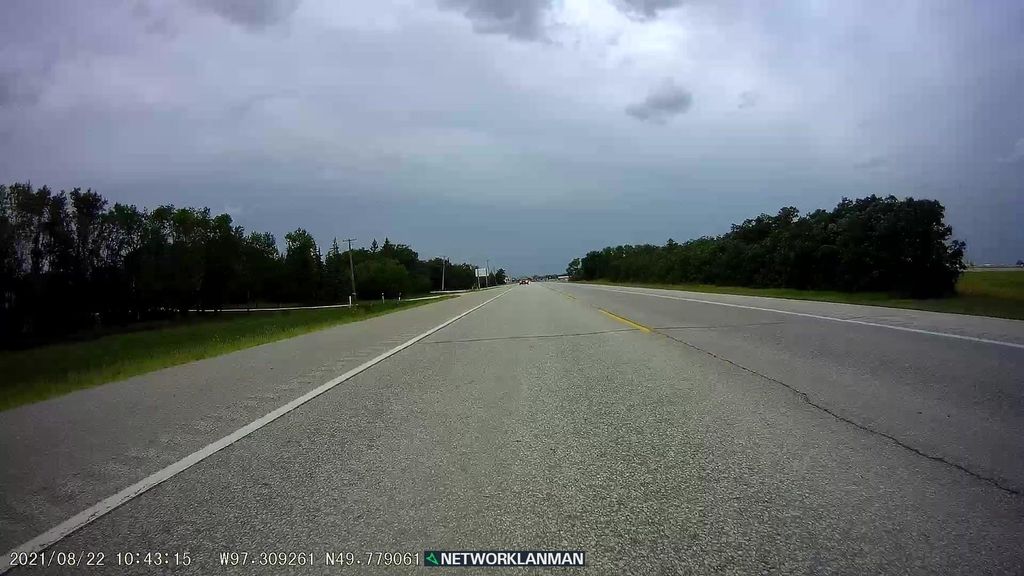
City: winnipeg